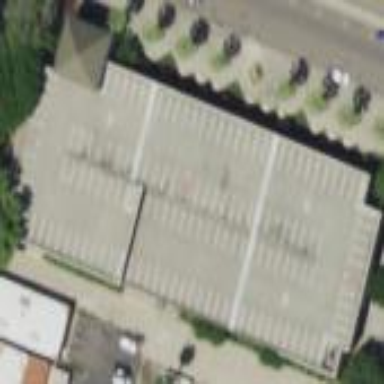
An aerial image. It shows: Multi-storey parking building.